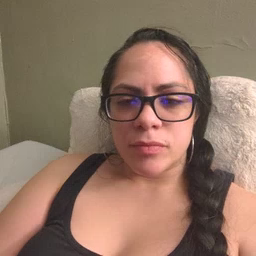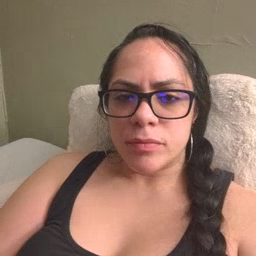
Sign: nose